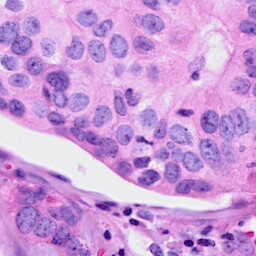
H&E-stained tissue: Breast